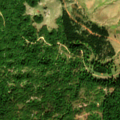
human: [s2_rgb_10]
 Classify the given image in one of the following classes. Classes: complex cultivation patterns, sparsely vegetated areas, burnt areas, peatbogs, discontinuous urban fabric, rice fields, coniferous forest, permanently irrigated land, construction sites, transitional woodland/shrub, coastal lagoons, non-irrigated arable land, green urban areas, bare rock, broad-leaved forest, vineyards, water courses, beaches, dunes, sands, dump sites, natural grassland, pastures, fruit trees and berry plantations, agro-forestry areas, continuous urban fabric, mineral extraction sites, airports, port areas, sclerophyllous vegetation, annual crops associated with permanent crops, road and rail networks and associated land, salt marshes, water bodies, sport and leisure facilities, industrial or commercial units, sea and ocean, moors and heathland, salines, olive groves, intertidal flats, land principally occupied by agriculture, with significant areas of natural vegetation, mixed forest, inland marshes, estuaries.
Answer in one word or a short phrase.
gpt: broad-leaved forest, natural grassland